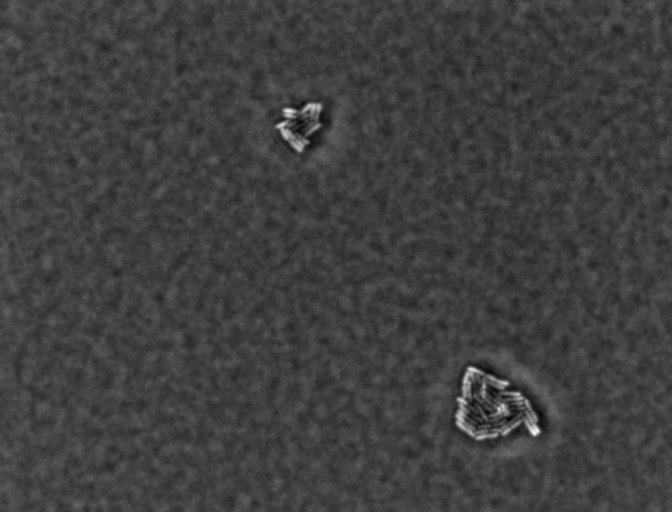
Salmonella enterica Typhimurium